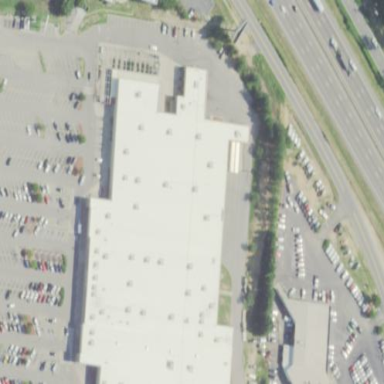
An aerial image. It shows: Retail building housing supermarket.